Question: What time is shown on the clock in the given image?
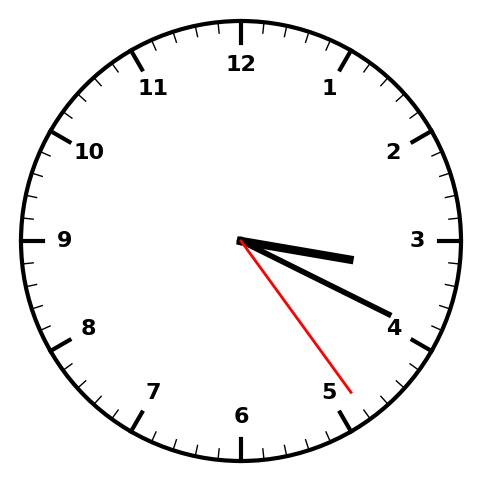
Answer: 03:19:24